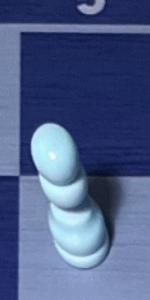
Label: Pawn_White